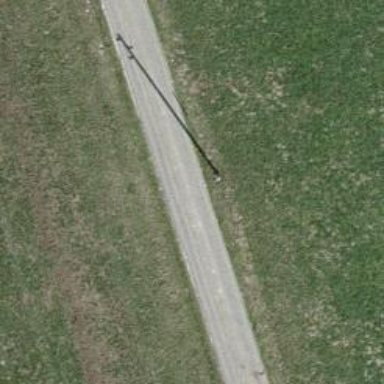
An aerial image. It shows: Power line with three cables.